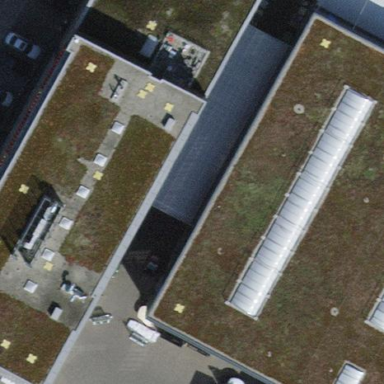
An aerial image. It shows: Data center building.